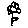
Label: flower